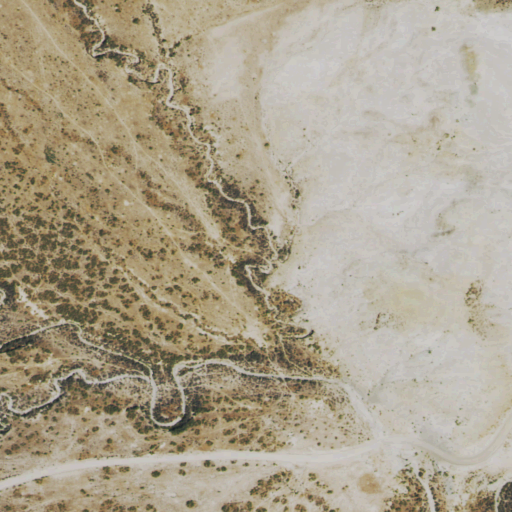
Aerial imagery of valley in Colorado named North Fork Sand Wash containing shrub, barren land, and grassland